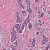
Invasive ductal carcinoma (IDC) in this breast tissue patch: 1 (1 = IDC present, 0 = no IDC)